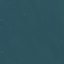
Land use / land cover: SeaLake